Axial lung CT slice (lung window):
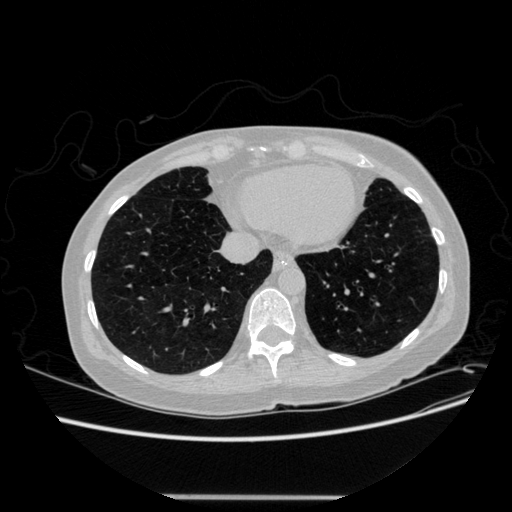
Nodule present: no